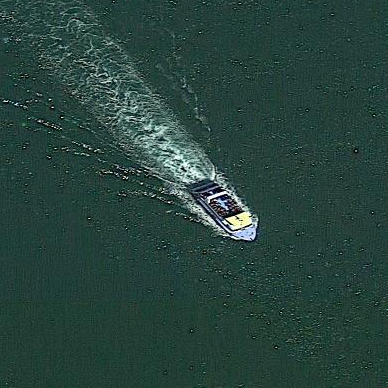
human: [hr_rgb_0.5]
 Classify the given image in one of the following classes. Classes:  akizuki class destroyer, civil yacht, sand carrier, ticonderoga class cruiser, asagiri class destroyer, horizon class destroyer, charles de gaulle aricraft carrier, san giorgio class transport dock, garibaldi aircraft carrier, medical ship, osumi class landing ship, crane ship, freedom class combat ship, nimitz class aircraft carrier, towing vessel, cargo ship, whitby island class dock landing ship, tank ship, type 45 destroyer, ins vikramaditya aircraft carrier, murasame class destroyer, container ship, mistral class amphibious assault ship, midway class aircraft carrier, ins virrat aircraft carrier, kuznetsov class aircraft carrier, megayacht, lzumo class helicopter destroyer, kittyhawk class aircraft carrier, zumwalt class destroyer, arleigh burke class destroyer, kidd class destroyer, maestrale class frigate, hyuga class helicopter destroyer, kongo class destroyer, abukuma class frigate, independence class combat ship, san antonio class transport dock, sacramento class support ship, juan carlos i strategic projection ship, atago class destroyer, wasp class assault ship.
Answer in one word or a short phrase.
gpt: Civil yacht